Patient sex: M
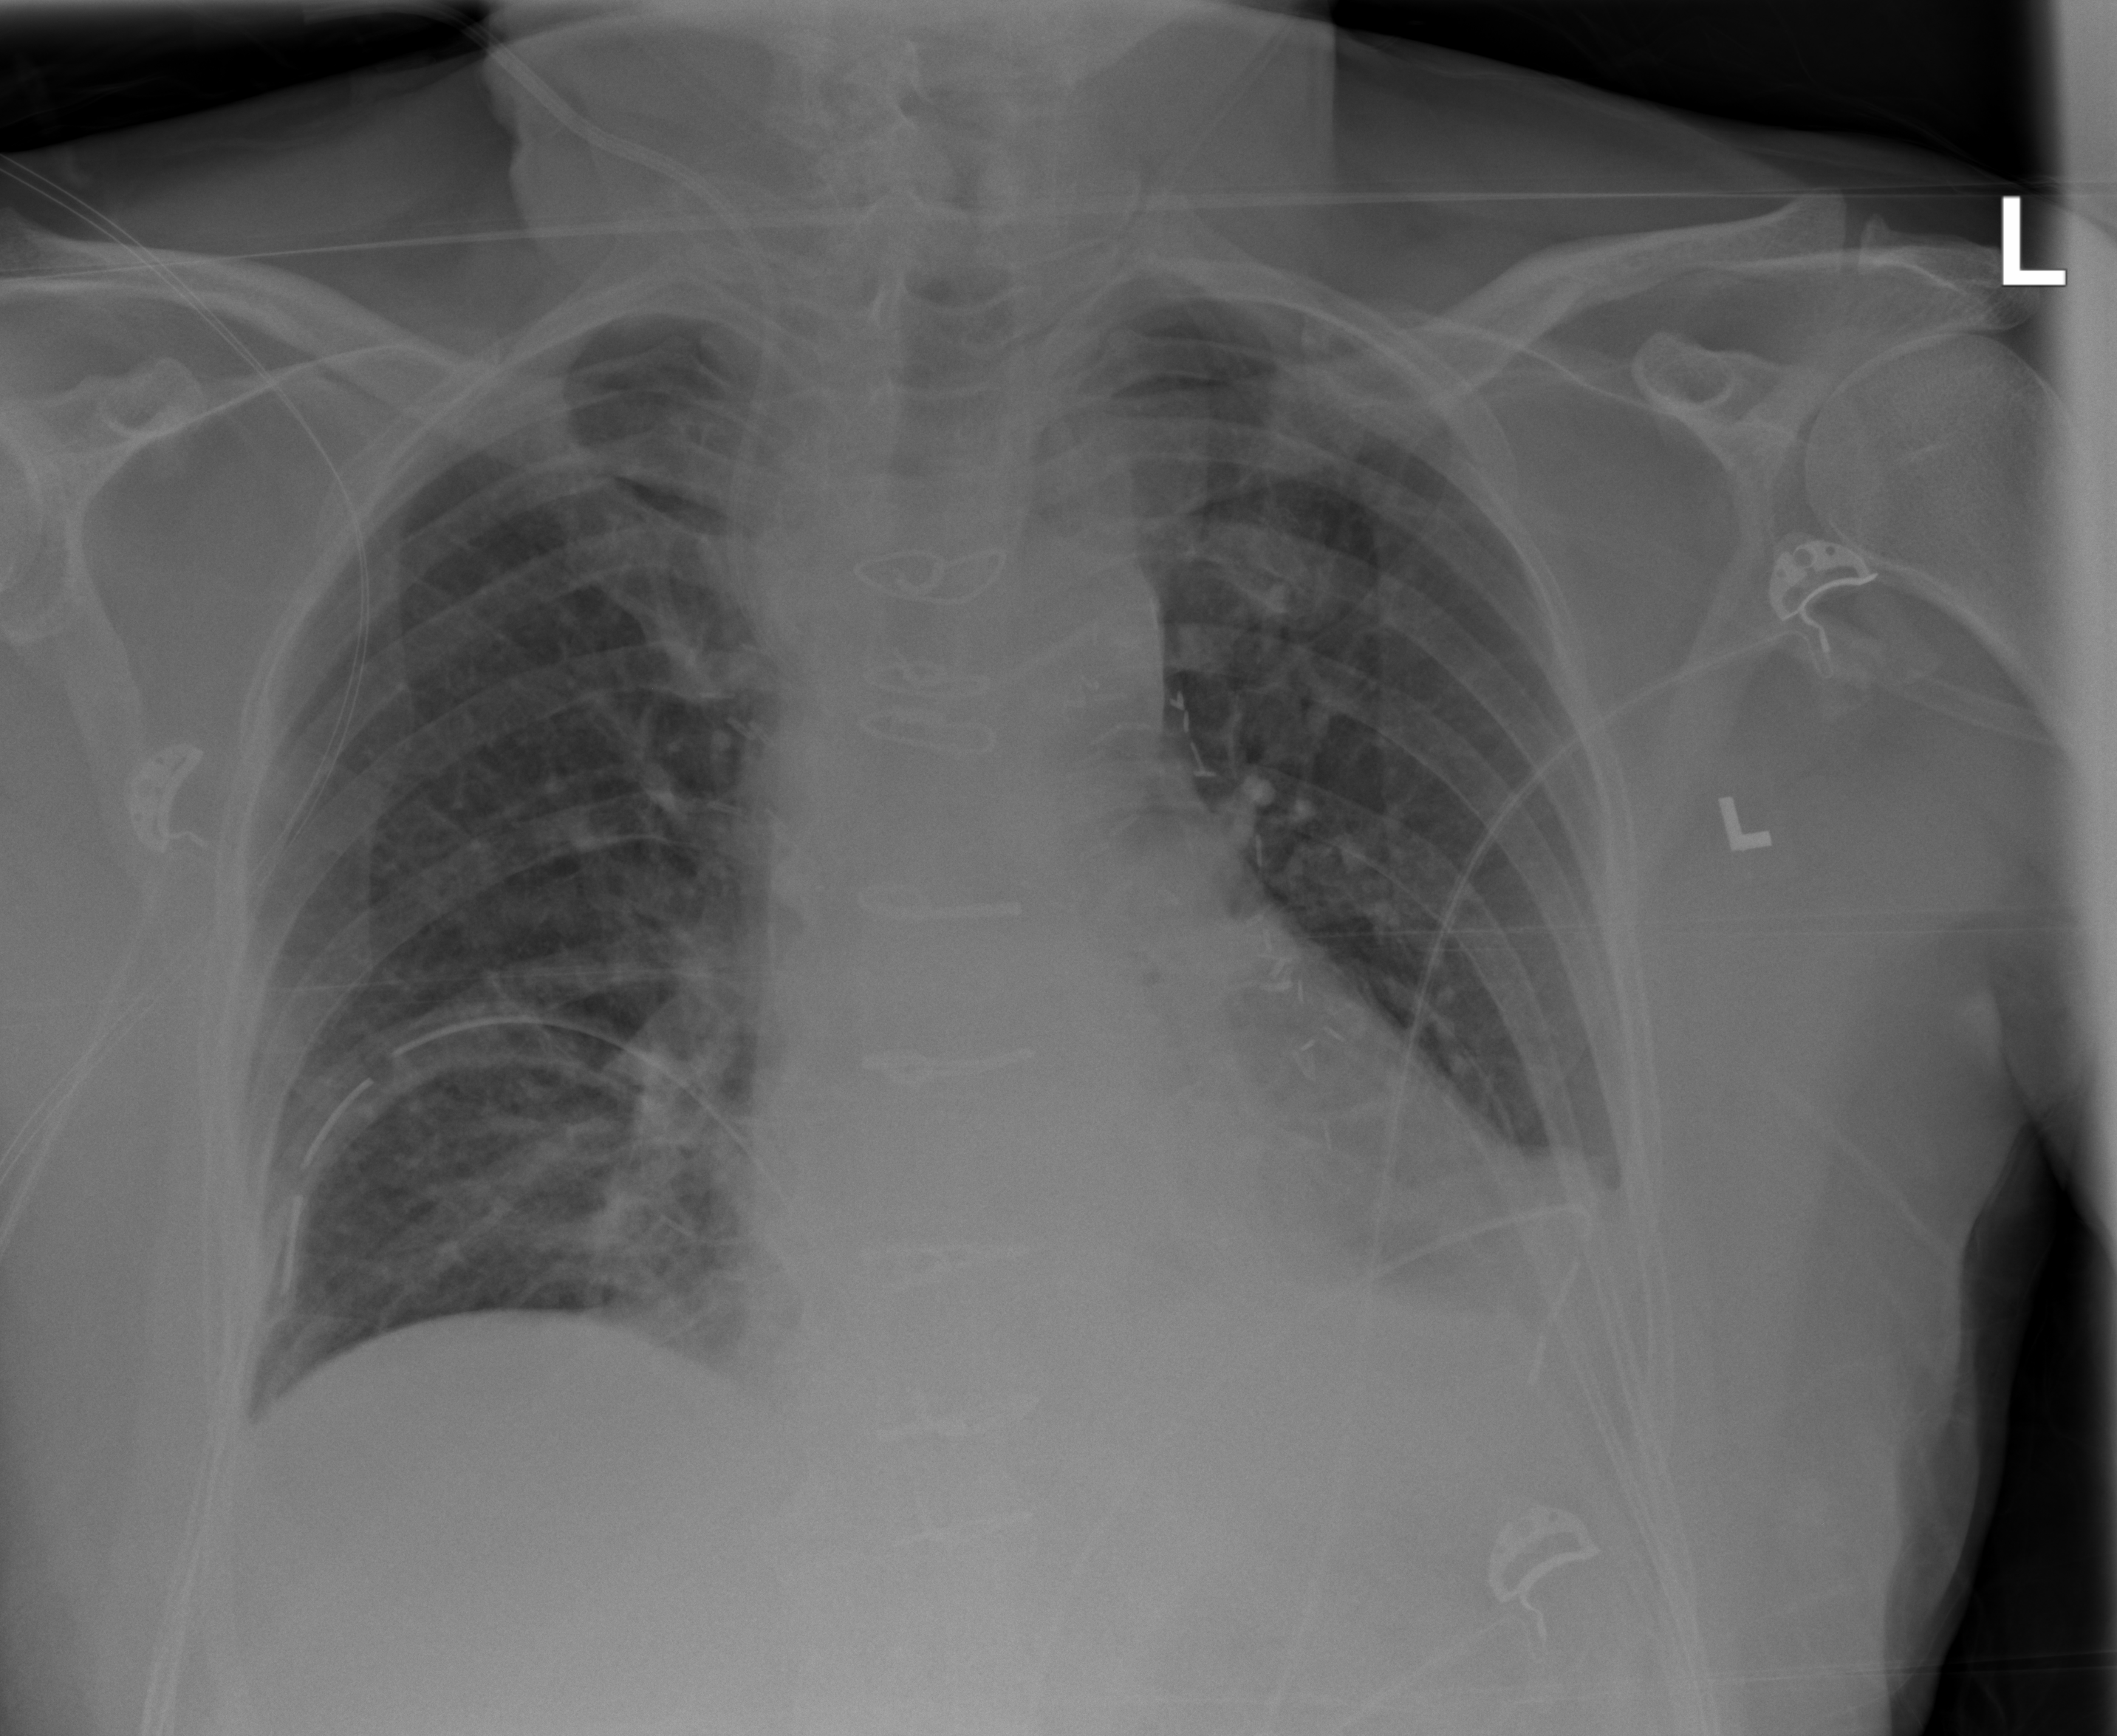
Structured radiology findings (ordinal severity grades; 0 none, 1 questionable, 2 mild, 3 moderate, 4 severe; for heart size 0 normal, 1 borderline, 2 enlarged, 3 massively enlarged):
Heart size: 2
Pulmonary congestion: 2
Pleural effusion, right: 1
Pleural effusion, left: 2
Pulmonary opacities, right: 1
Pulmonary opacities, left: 1
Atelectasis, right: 2
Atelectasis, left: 3